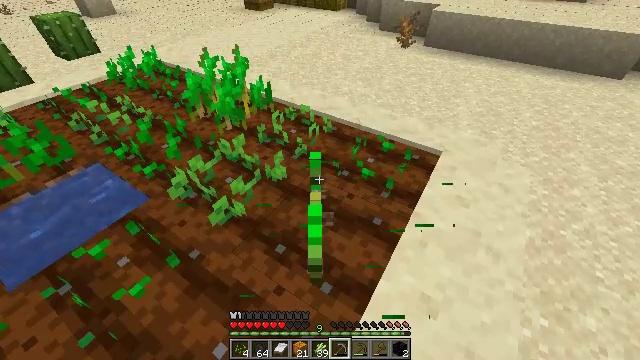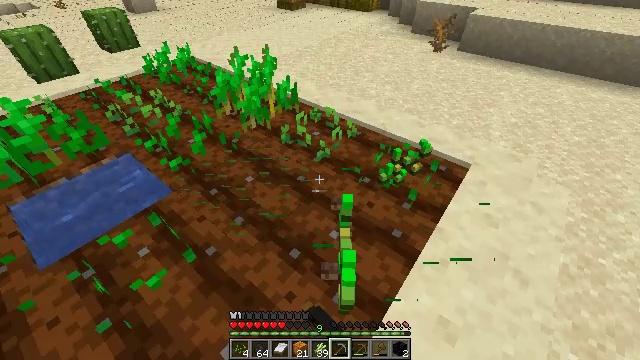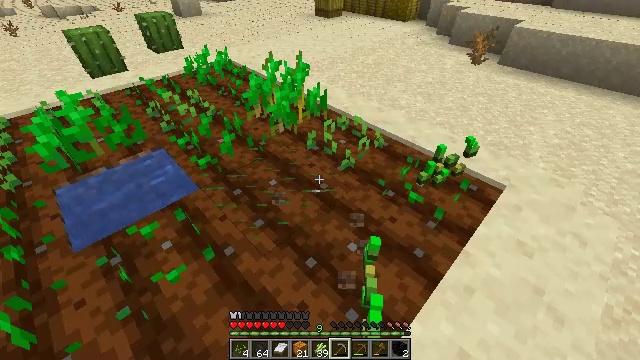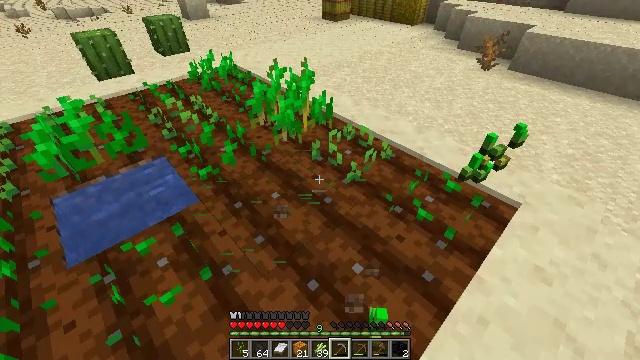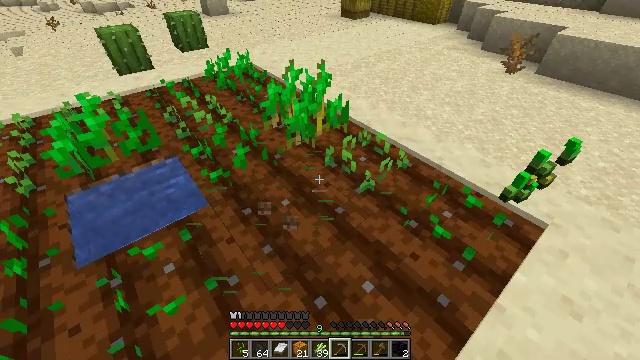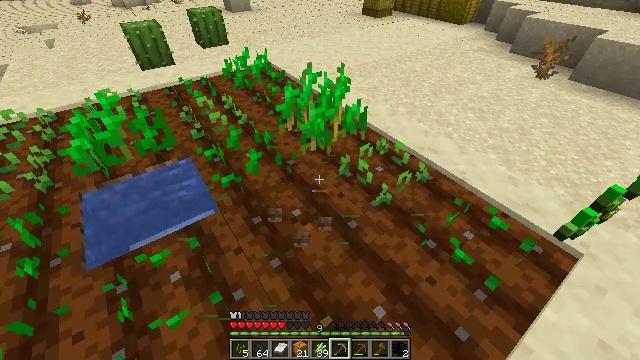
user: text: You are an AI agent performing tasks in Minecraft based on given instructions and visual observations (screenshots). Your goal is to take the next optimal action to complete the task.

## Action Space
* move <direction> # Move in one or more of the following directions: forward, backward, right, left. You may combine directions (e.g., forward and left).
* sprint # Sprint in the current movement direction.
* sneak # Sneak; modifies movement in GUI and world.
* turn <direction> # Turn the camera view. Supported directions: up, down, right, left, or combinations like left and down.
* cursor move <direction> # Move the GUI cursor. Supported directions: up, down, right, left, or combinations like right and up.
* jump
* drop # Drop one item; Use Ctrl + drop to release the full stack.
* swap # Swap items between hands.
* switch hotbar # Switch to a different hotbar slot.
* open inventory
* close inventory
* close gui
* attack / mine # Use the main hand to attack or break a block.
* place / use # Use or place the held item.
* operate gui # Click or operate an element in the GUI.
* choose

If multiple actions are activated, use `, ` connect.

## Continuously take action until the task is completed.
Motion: motion action
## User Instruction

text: Harvest beetroots from the farm.
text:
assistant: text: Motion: turn left, attack / mine
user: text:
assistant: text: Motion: turn left and up, attack / mine
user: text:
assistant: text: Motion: move forward, turn left
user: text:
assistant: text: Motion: move forward, turn left, attack / mine
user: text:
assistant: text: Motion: move forward, turn left, attack / mine
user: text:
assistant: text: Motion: attack / mine